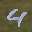
Label: 4